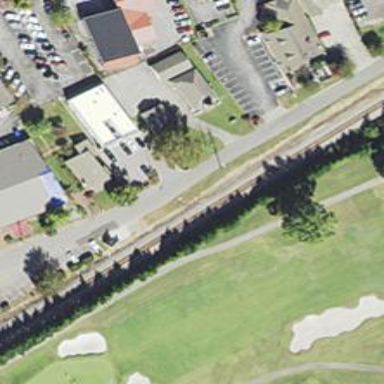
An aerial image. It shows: Path designed for golf carts.